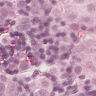
Metastatic tissue present: yes